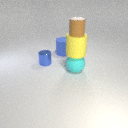
large blue rubber cylinder to the left of large cyan rubber sphere